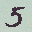
Label: 5